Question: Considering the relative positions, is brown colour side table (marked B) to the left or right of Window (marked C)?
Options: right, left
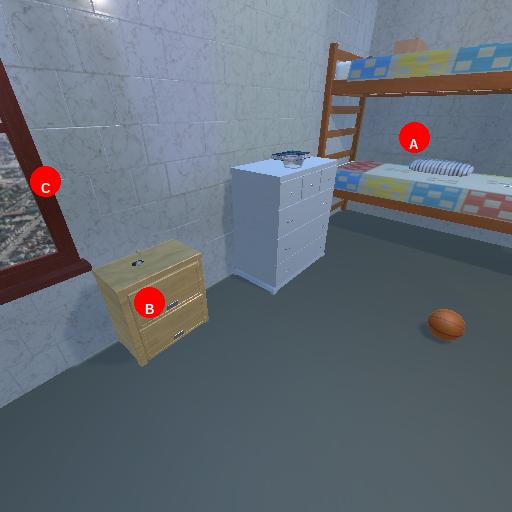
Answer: right